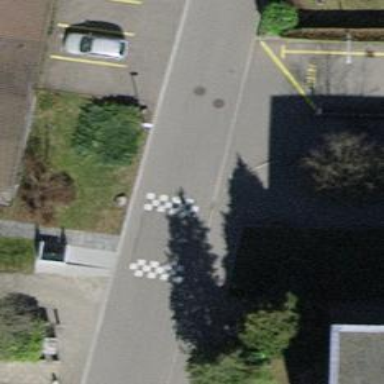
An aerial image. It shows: Asphalt surface with traffic calming table.